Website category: auto
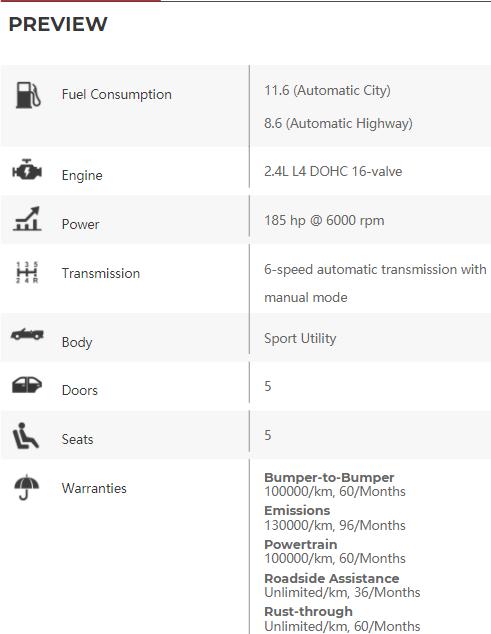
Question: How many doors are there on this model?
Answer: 5

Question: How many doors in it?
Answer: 5

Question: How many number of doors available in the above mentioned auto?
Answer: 5

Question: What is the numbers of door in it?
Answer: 5

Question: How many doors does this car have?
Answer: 5

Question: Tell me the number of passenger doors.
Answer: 5

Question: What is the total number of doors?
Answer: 5

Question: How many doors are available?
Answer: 5

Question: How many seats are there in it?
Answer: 5

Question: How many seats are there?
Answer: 5

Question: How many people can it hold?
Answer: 5

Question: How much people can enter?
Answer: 5

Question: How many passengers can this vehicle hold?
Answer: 5

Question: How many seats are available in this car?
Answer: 5

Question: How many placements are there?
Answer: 5

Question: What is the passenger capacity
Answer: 5

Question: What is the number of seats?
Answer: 5

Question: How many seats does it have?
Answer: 5

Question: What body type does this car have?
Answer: Sport Utility

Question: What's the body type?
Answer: Sport Utility

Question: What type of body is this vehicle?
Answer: Sport Utility

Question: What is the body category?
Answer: Sport Utility

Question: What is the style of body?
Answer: Sport Utility

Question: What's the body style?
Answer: Sport Utility

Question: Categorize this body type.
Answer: Sport Utility

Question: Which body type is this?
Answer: Sport Utility

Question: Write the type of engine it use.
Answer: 2.4L L4 DOHC 16-valve

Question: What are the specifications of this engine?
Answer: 2.4L L4 DOHC 16-valve